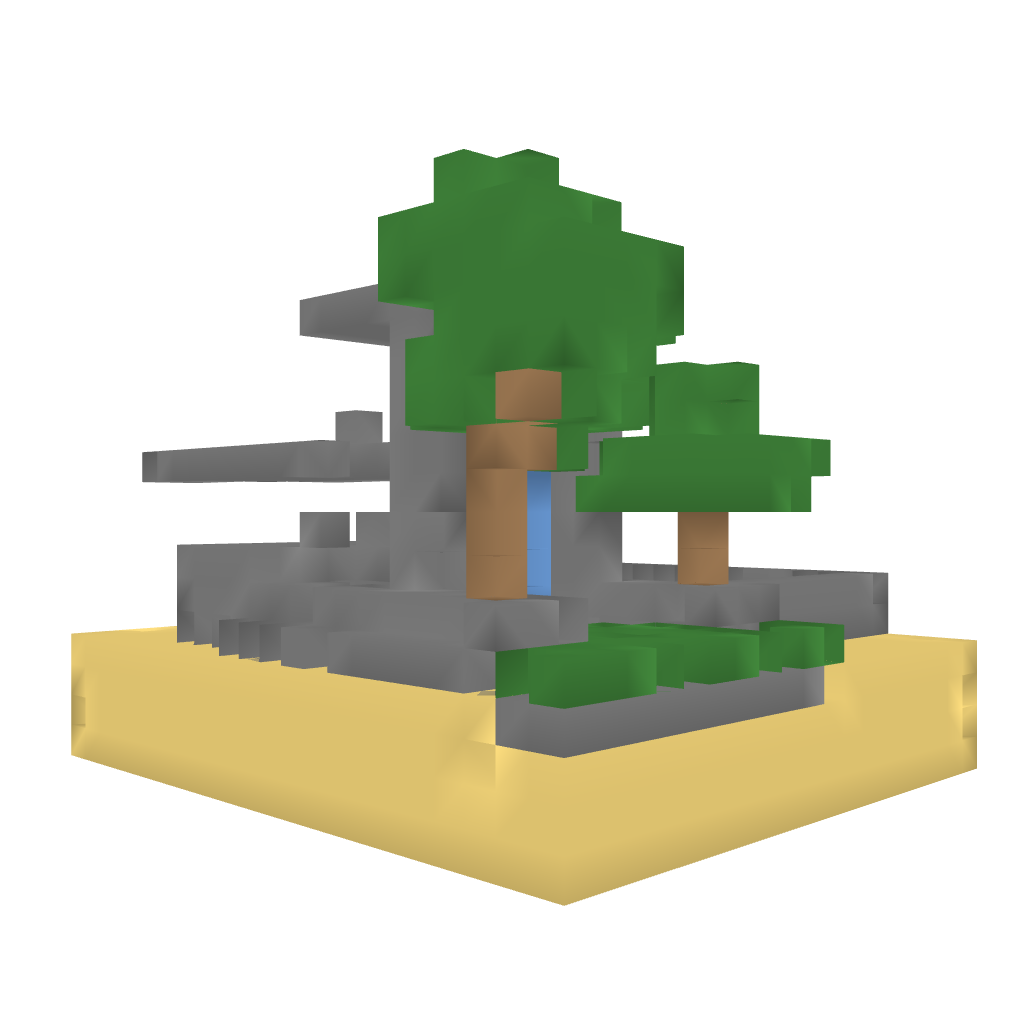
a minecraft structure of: Magical waterfall bad low quality